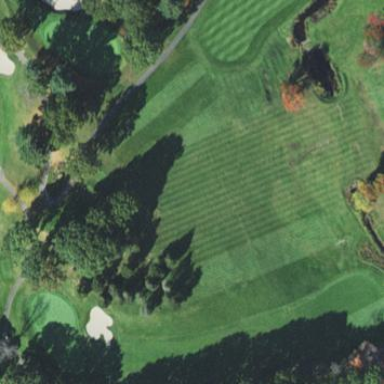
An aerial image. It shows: Rough grassy area used for golf.